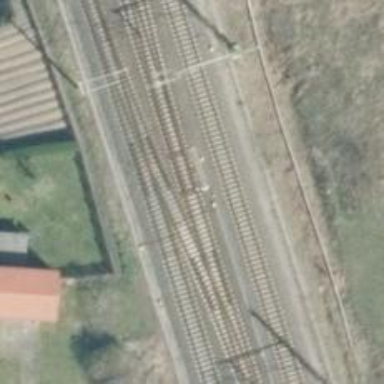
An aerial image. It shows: Railway with electrified contact lines.